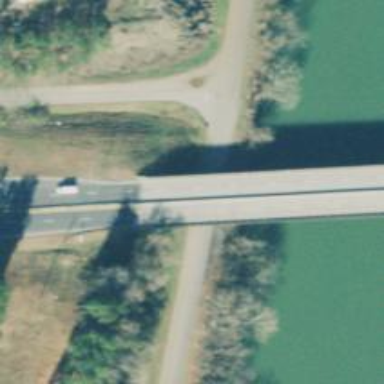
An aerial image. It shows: Primary highway bridge over expressway.